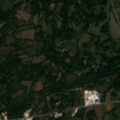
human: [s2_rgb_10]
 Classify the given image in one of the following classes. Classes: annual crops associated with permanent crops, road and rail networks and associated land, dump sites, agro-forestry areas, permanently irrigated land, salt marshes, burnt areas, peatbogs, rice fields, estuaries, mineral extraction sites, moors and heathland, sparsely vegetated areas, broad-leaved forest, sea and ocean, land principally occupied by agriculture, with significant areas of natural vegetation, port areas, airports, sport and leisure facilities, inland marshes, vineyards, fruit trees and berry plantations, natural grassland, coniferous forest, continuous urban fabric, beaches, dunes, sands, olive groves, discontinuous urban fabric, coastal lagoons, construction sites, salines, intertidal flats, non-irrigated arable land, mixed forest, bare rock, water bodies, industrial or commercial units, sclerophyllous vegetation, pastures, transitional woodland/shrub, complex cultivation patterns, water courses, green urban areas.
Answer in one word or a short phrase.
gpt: non-irrigated arable land, land principally occupied by agriculture, with significant areas of natural vegetation, broad-leaved forest, transitional woodland/shrub